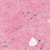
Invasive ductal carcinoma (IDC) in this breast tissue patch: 0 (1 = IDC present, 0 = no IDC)